【题型】填空题　【知识点】立体几何　【难度】hard
已知棱长为 1 的正方体$ABCD-A_1B_1C_1D_1$，任选 2 个顶点作为起点和终点所成的向量$\vec{m}$，与向量$\overrightarrow{CC_1}$的数量积$\overrightarrow{CC_1}\cdot\vec{m}$共有\underline{\ \ \ \ \ \ \ \ \ \ }种结果。
【解答】
\textbf{【答案】} 3

\textbf{【知识点】} 求空间向量的数量积。

\textbf{【分析】} 讨论当$\vec{m}$的起点和终点分别为正方体上相邻的两个顶点、正方体侧面上对角的两个顶点、正方体底面上对角的两个顶点、正方体体对角线的两端点时，$\overrightarrow{CC_1}\cdot\vec{m}$的取值，即可得解。

\textbf{【详解】}

① 当$\vec{m}$的起点与终点为正方体上相邻的两个顶点，$|\vec{m}|=1$，$\overrightarrow{CC_1}$与$\vec{m}$平行或垂直：
- 若$\overrightarrow{CC_1}\parallel\vec{m}$，且$\overrightarrow{CC_1}$与$\vec{m}$同向，即$\vec{m}=\overrightarrow{AA_1}$，$\overrightarrow{CC_1}\cdot\vec{m}=|\overrightarrow{CC_1}|\cdot|\overrightarrow{AA_1}|\cos0^\circ=1\times1\times1=1$；
- 若$\overrightarrow{CC_1}\parallel\vec{m}$，且$\overrightarrow{CC_1}$与$\vec{m}$反向，即$\vec{m}=\overrightarrow{A_1A}$，$\overrightarrow{CC_1}\cdot\vec{m}=|\overrightarrow{CC_1}|\cdot|\overrightarrow{A_1A}|\cos180^\circ=1\times1\times(-1)=-1$；
- 若$\overrightarrow{CC_1}\perp\vec{m}$，即$\vec{m}=\overrightarrow{CB}$，$\overrightarrow{CC_1}\cdot\vec{m}=|\overrightarrow{CC_1}|\cdot|\overrightarrow{CB}|\cos90^\circ=1\times1\times0=0$。

② 当$\vec{m}$的起点与终点为正方体侧面上对角的两个顶点，$|\vec{m}|=\sqrt{2}$，$\overrightarrow{CC_1}$与$\vec{m}$的夹角为$45^\circ$或$135^\circ$：
- 若夹角为$45^\circ$，即$\vec{m}=\overrightarrow{CB_1}$，$\overrightarrow{CC_1}\cdot\vec{m}=|\overrightarrow{CC_1}|\cdot|\overrightarrow{CB_1}|\cos45^\circ=1\times\sqrt{2}\times\frac{\sqrt{2}}{2}=1$；
- 若夹角为$135^\circ$，即$\vec{m}=\overrightarrow{B_1C}$，$\overrightarrow{CC_1}\cdot\vec{m}=|\overrightarrow{CC_1}|\cdot|\overrightarrow{B_1C}|\cos135^\circ=1\times\sqrt{2}\times\left(-\frac{\sqrt{2}}{2}\right)=-1$。

③ 当$\vec{m}$的起点与终点为正方体底面上对角的两个顶点，$|\vec{m}|=\sqrt{2}$，$\overrightarrow{CC_1}$与$\vec{m}$垂直，即$\vec{m}=\overrightarrow{AC}$，$\overrightarrow{CC_1}\cdot\vec{m}=|\overrightarrow{CC_1}|\cdot|\overrightarrow{AC}|\cos90^\circ=1\times\sqrt{2}\times0=0$。

④ 当$\vec{m}$的起点与终点为正方体体对角线的两端点，$|\vec{m}|=\sqrt{3}$，$\cos\langle\overrightarrow{CC_1},\vec{m}\rangle=\frac{\sqrt{3}}{3}$或$-\frac{\sqrt{3}}{3}$：
- 若$\cos\langle\overrightarrow{CC_1},\vec{m}\rangle=\frac{\sqrt{3}}{3}$，即$\vec{m}=\overrightarrow{CA_1}$，$\overrightarrow{CC_1}\cdot\vec{m}=|\overrightarrow{CC_1}|\cdot|\overrightarrow{CA_1}|\cos\langle\overrightarrow{CC_1},\overrightarrow{CA_1}\rangle=1\times\sqrt{3}\times\frac{\sqrt{3}}{3}=1$；
- 若$\cos\langle\overrightarrow{CC_1},\vec{m}\rangle=-\frac{\sqrt{3}}{3}$，即$\vec{m}=\overrightarrow{A_1C}$，$\overrightarrow{CC_1}\cdot\vec{m}=|\overrightarrow{CC_1}|\cdot|\overrightarrow{A_1C}|\cos\langle\overrightarrow{CC_1},\overrightarrow{A_1C}\rangle=1\times\sqrt{3}\times\left(-\frac{\sqrt{3}}{3}\right)=-1$。

综上：$\vec{m}$与向量$\overrightarrow{CC_1}$的数量积$\overrightarrow{CC_1}\cdot\vec{m}$共有 3 种结果，分别为$-1$，$0$，$1$。

故答案为：3。
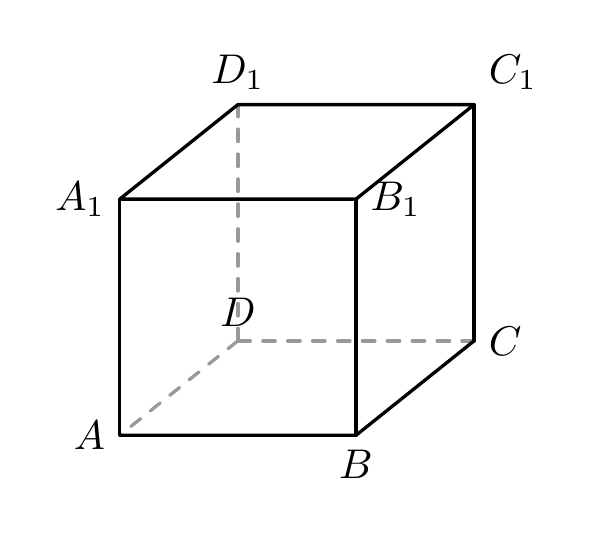